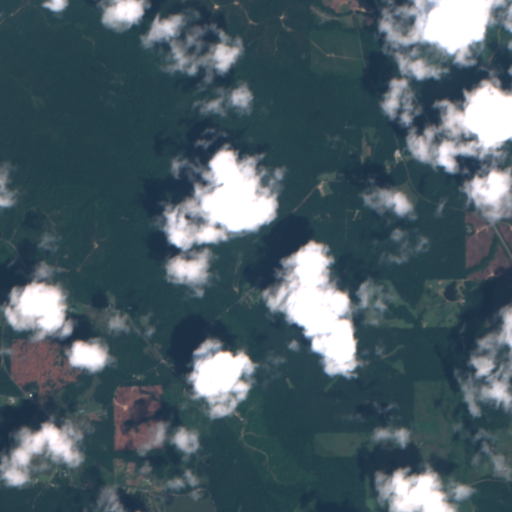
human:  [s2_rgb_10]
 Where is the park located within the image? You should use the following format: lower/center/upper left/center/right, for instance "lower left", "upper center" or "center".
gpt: There is no park in the image.